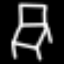
Label: chair